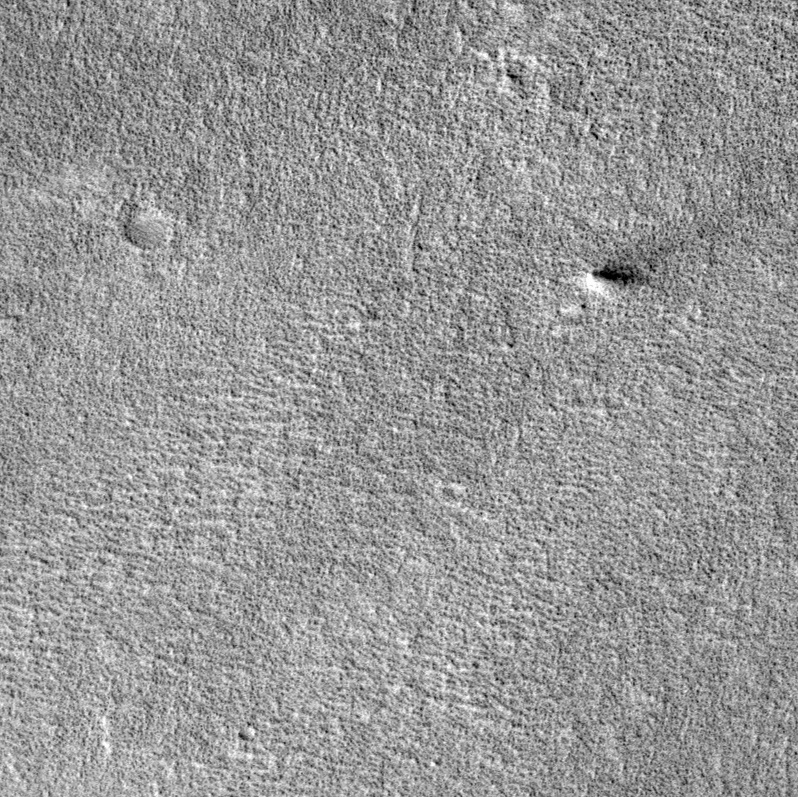
Label: dustdevil